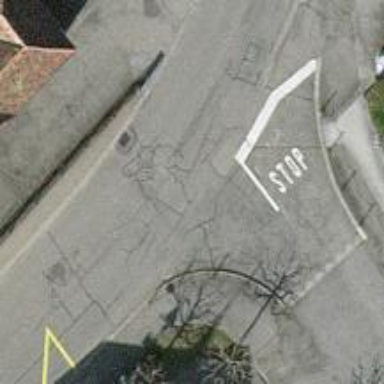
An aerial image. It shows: Bus stop with platform for public transport.